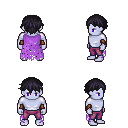
a pixel art fantasy rpg character, male body template, dark elf, purple skin, maroon tattered cape, magenta pants, raven short bangs hairstyle, leather bracers, four views (front, back, left, right), 2x2 character sprite sheet, small pixel art, hard edges, no anti-aliasing